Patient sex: F
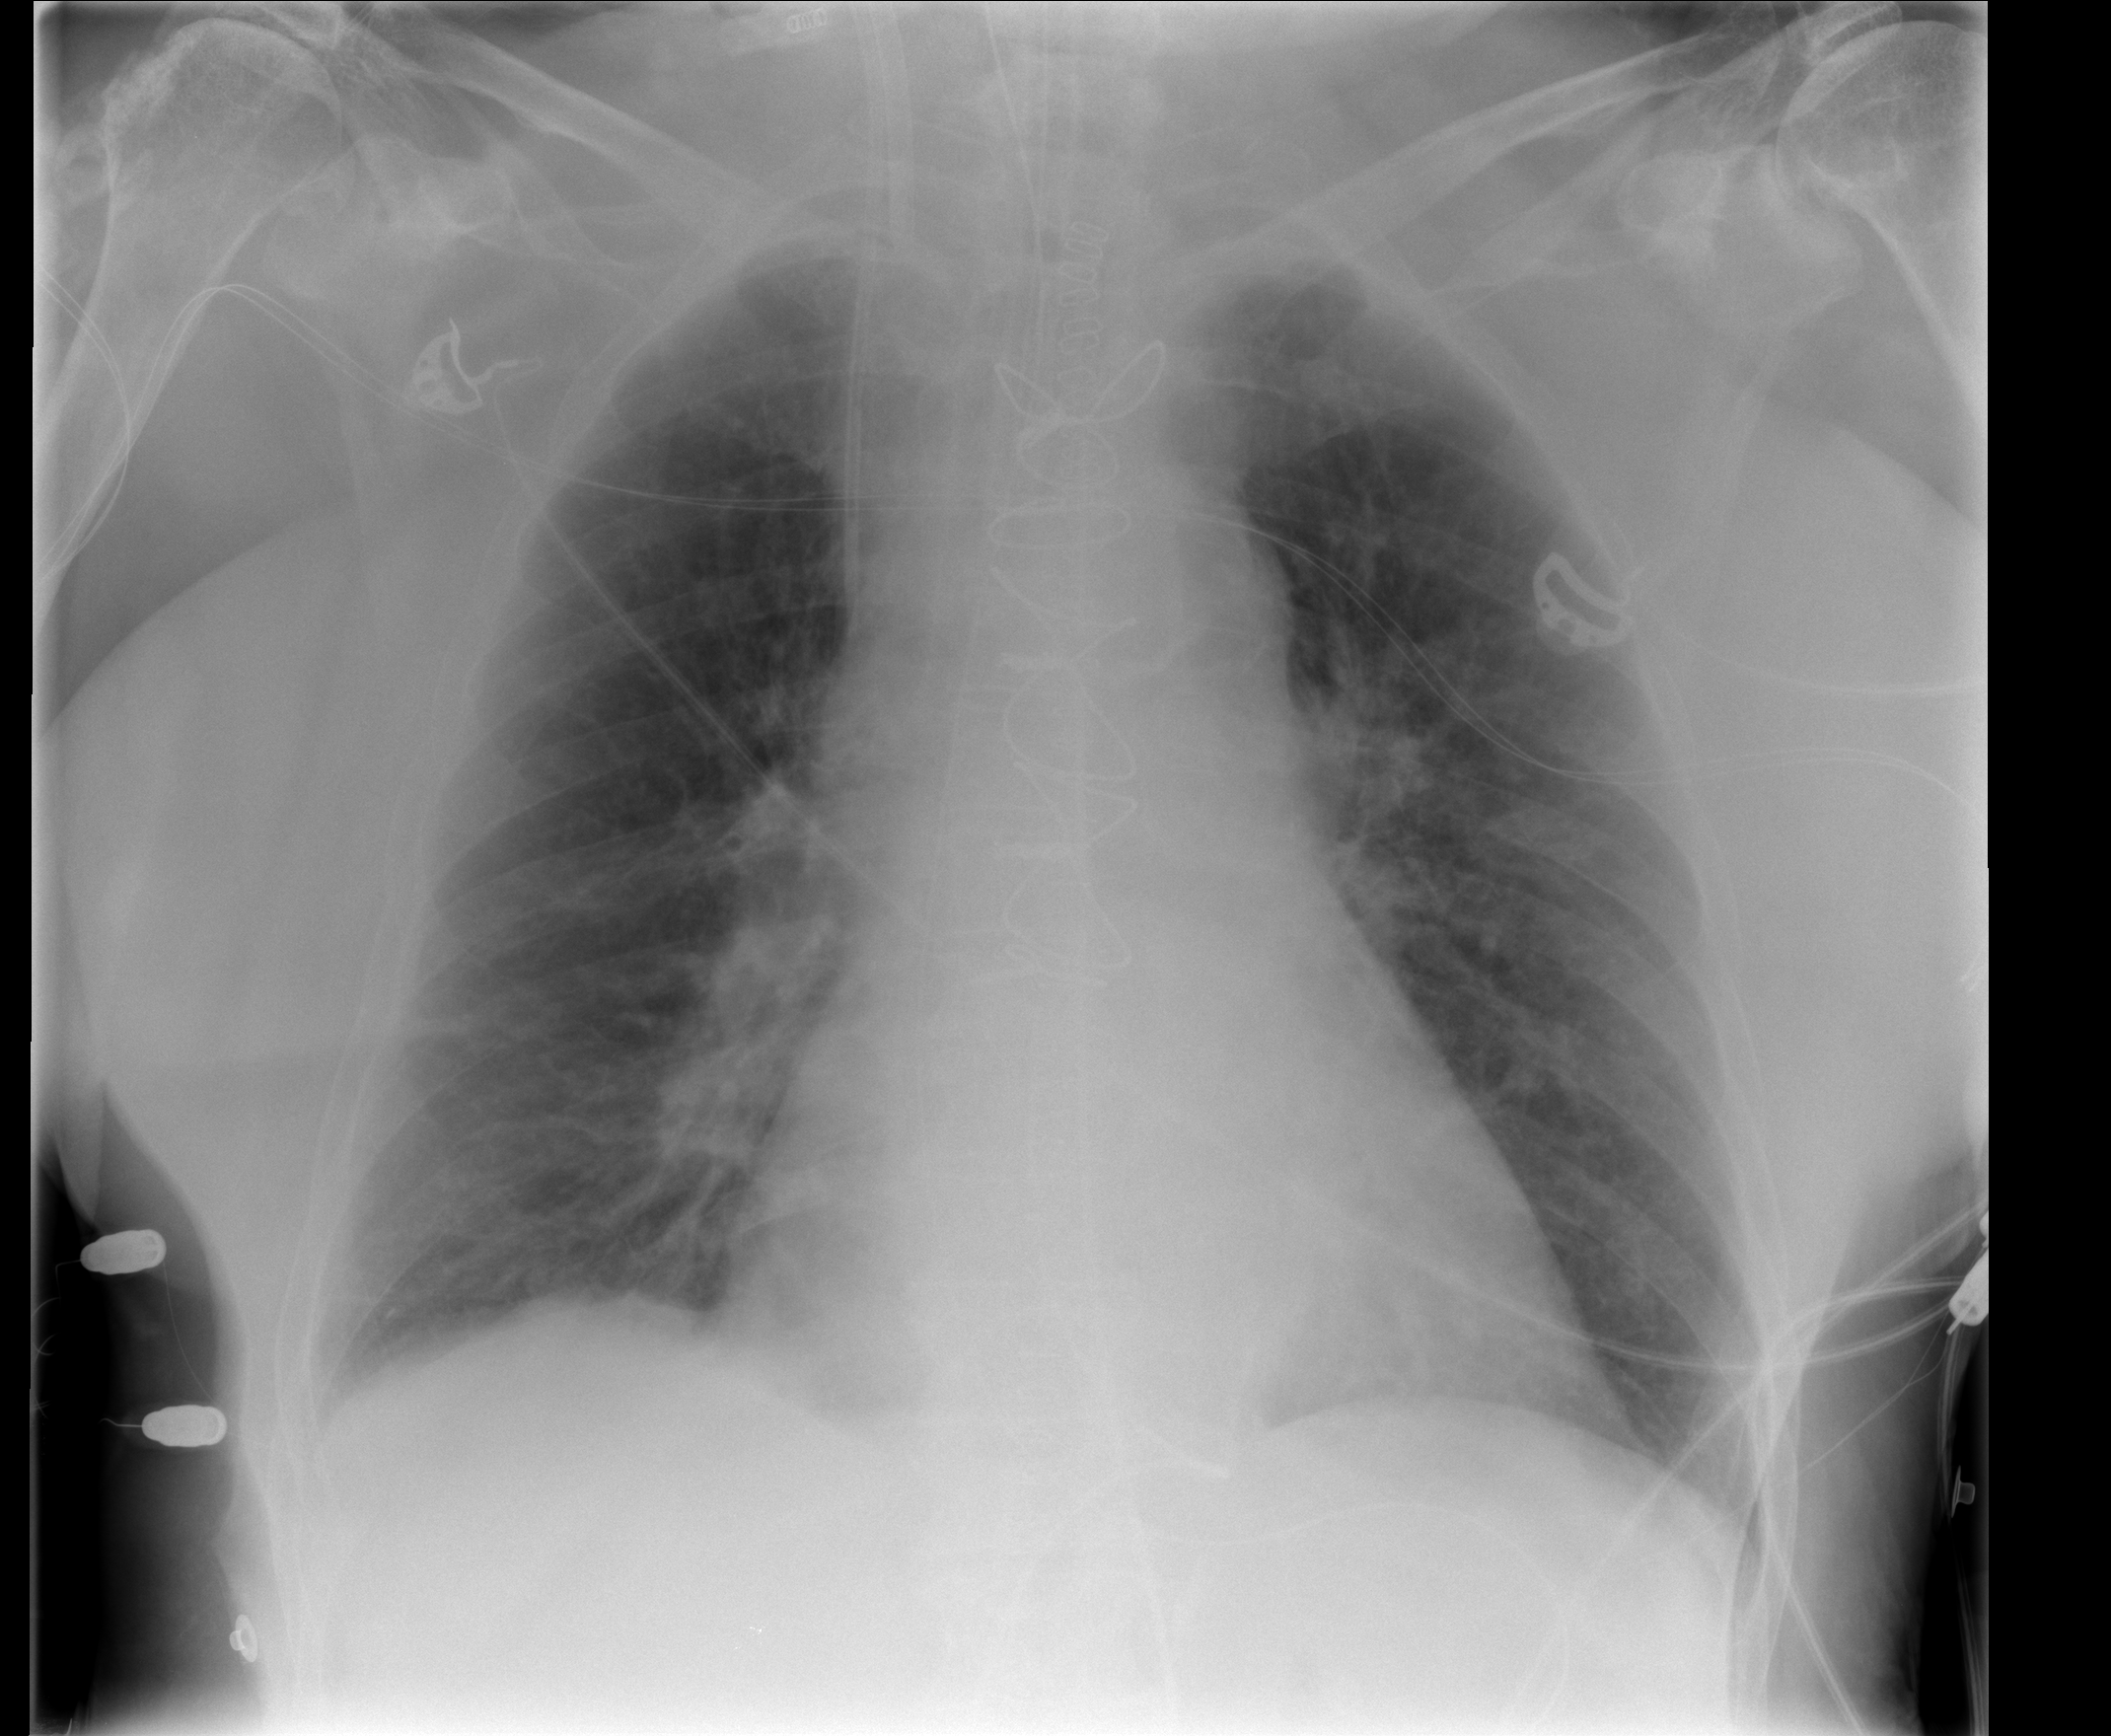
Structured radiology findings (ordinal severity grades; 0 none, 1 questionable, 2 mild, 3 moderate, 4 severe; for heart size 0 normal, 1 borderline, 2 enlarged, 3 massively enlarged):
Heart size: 2
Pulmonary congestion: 2
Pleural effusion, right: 0
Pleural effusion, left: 0
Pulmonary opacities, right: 0
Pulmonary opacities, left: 0
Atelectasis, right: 2
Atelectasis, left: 0